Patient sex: M
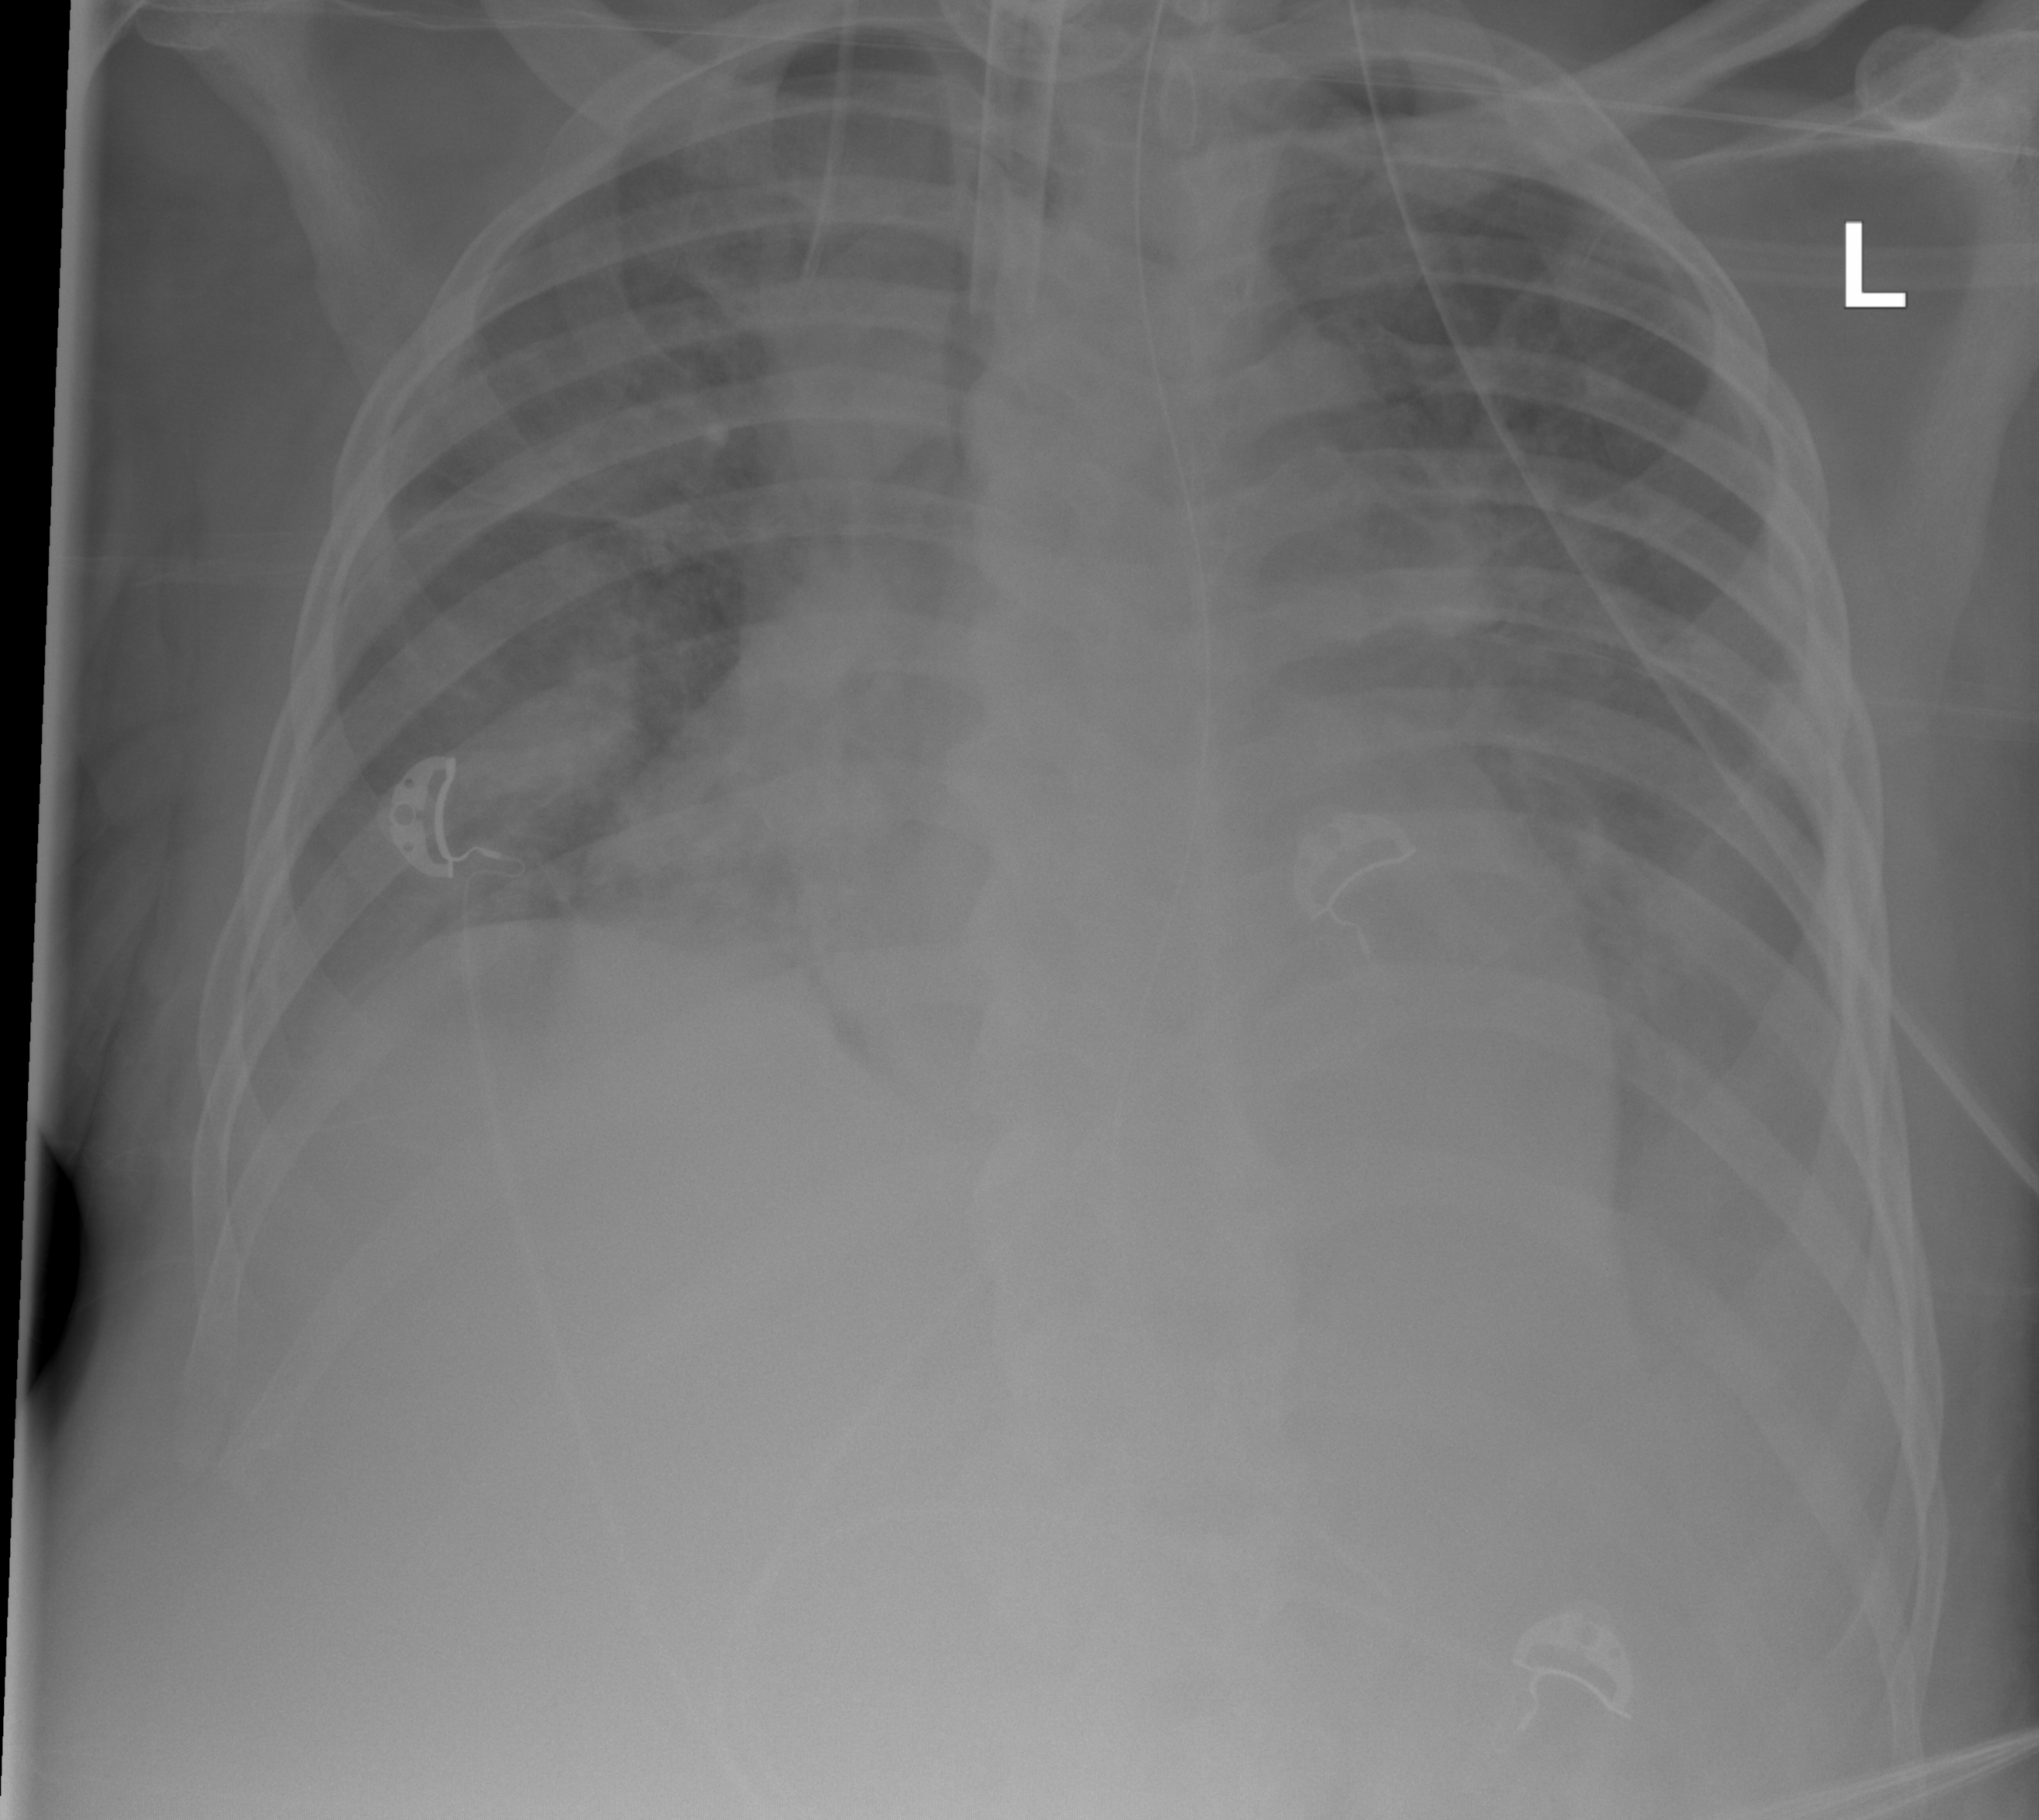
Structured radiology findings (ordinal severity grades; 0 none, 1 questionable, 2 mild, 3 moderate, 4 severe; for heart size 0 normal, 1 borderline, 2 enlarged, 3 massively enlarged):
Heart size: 2
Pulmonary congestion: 2
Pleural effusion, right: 2
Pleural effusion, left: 3
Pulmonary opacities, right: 2
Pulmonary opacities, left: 0
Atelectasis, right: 2
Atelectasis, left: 0